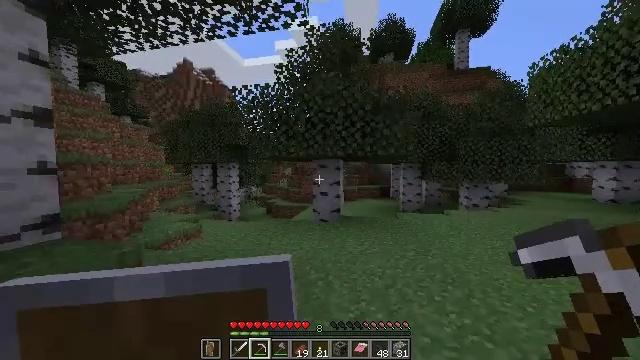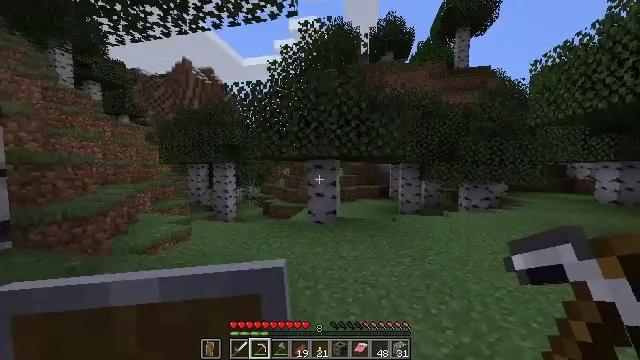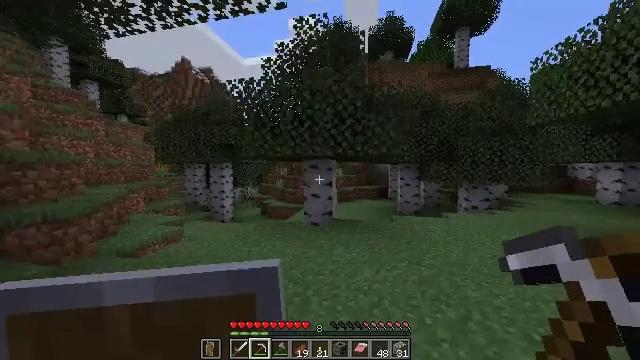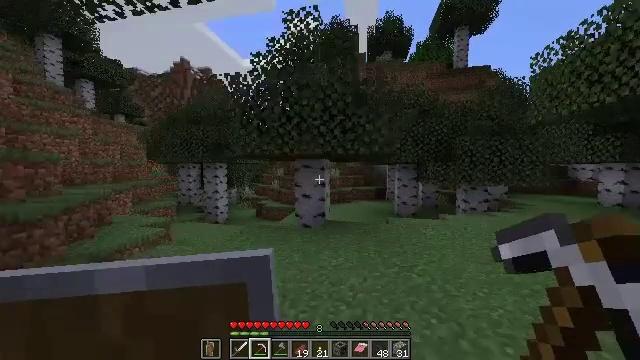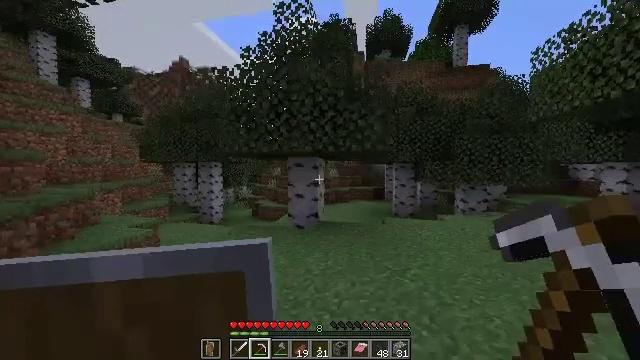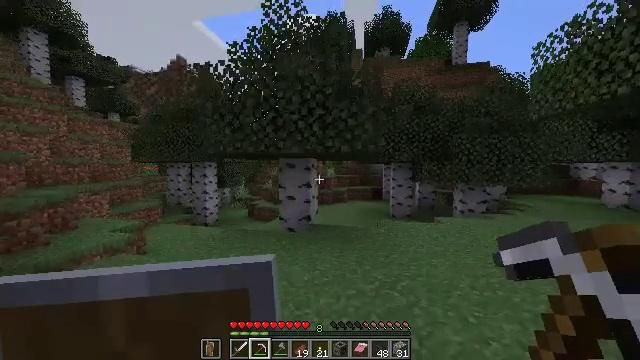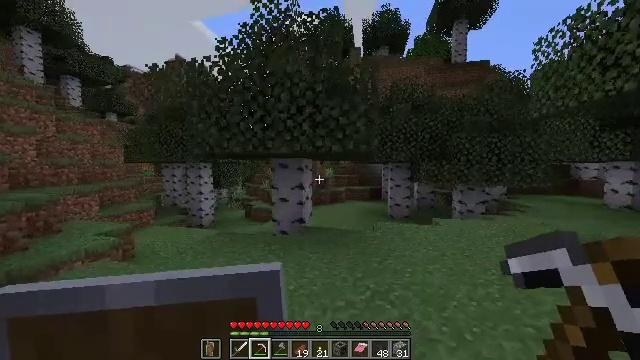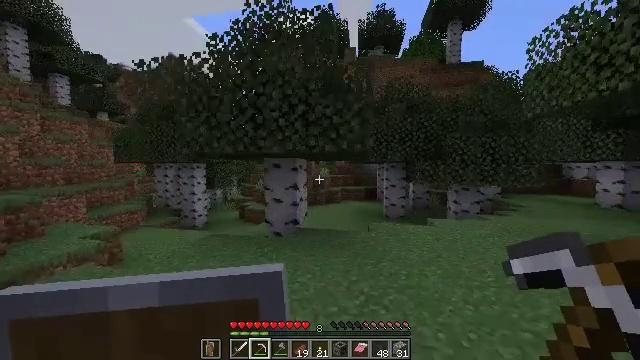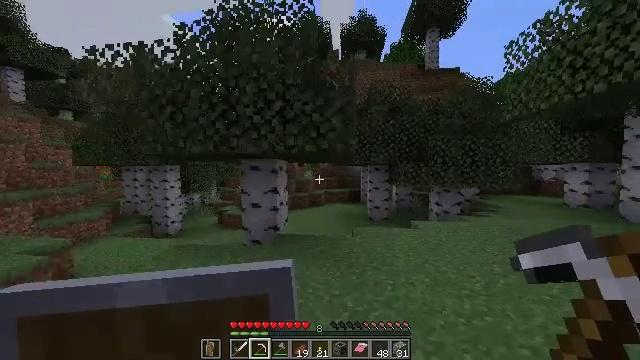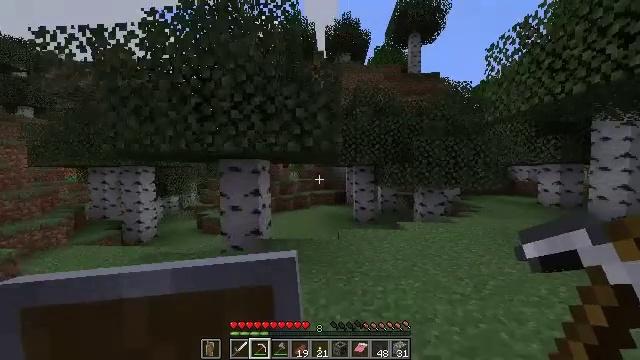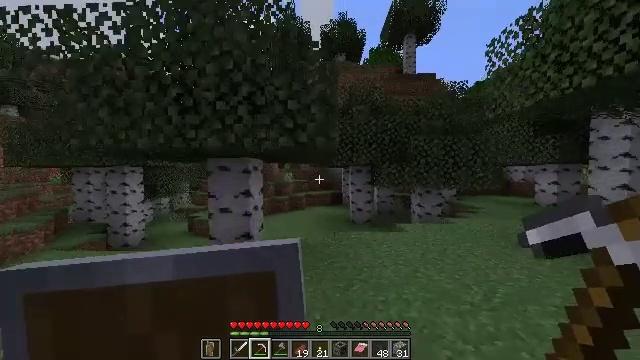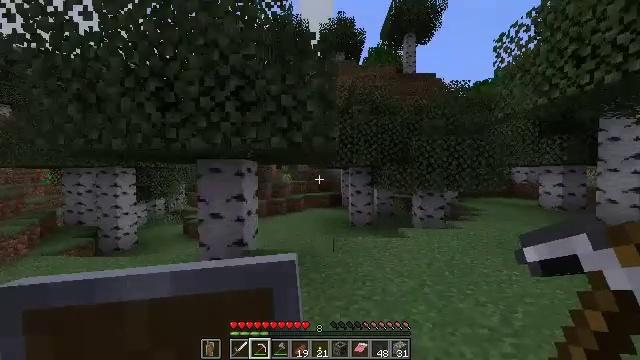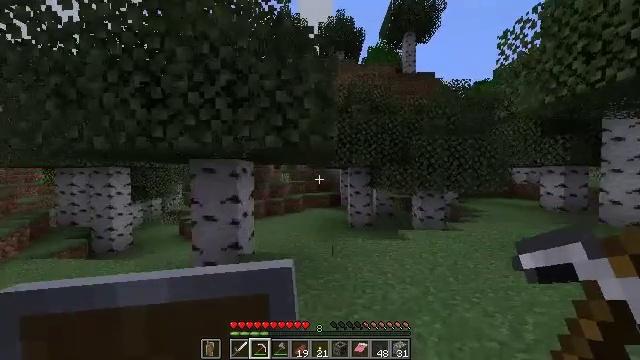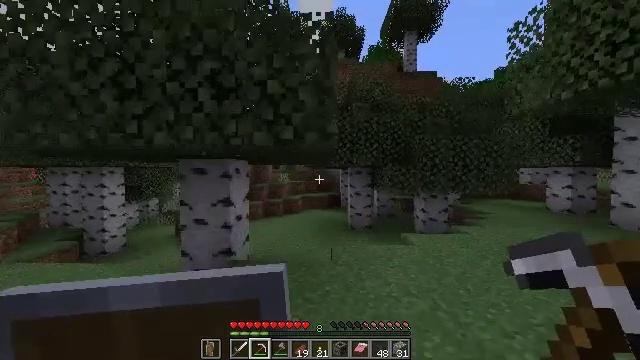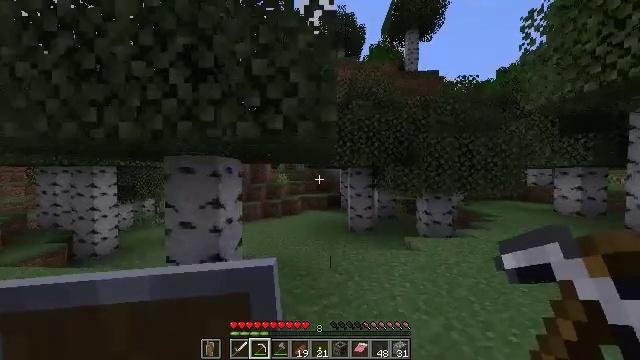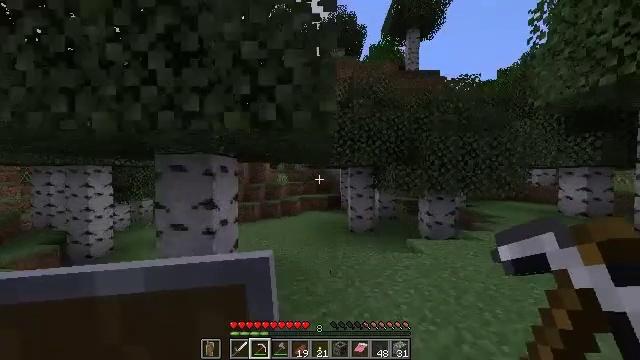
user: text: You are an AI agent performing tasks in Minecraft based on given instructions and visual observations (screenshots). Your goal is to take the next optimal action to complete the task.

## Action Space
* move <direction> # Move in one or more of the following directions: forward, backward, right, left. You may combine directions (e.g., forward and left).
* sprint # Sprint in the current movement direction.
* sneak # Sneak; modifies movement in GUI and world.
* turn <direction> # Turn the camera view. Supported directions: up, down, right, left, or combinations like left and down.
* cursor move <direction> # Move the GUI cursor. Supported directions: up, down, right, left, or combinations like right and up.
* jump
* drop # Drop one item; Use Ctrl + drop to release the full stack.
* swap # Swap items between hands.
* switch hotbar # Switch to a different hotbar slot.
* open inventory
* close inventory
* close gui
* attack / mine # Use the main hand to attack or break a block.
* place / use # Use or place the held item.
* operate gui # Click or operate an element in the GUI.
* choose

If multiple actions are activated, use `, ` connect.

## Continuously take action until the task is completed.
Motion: motion action
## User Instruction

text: Clear birch leaves to get saplings.
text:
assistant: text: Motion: move forward and move right
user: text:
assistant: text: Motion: move forward and move right
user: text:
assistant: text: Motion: move forward and move right
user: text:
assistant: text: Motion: move forward and move right
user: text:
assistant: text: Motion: move forward and move right
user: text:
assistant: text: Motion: move forward and move right, sprint
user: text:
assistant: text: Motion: move forward, sprint, turn right
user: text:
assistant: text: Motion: move forward, sprint, turn right
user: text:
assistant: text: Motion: move forward, sprint, turn right
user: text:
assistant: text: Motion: move forward, turn right
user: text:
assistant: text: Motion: move forward
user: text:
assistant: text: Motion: move forward
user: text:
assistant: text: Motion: move forward
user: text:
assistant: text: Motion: move forward
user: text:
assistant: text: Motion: move forward
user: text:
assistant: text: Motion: move forward
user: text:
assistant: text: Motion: move forward
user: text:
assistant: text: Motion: move forward
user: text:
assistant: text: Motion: move forward
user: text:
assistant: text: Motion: move forward
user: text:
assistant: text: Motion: move forward
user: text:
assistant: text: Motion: move forward
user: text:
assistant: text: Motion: move forward
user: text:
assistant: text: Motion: move forward
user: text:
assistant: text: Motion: move forward, turn left
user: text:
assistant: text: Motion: move forward, turn left and down
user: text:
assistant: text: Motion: move forward
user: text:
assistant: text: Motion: move forward
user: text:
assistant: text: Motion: move forward
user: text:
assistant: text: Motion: move forward